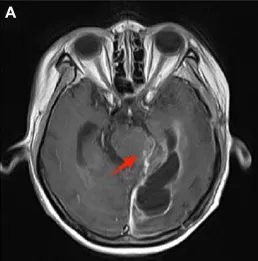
Eight months after operation, head MRI showed multiple cerebrospinal fluid dissemination metastases in the brain. (A) On enhanced magnetic resonance imaging, the arrow points to the tumor metastasis at the brainstem.
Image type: radiology (mri)